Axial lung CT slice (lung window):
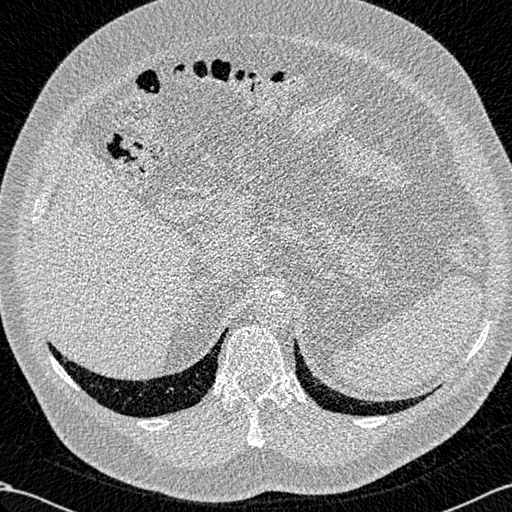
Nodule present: no